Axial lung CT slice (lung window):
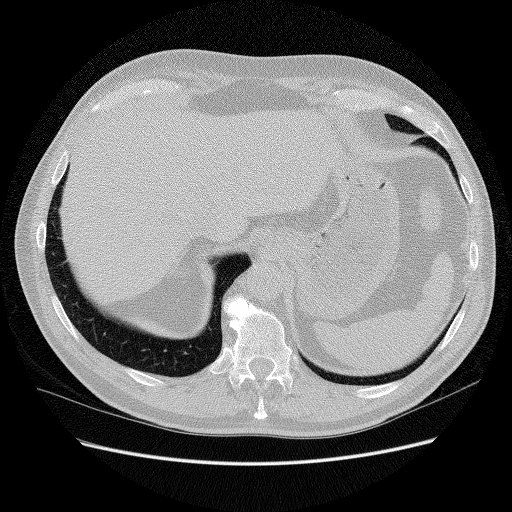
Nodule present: no